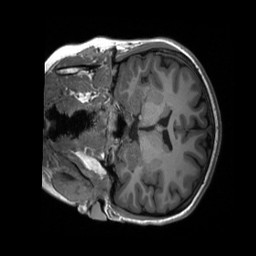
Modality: T1w
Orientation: coronal
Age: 17
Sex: female
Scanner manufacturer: siemens
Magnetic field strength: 3 T
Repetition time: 2.3 s
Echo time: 0.00232 s